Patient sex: F
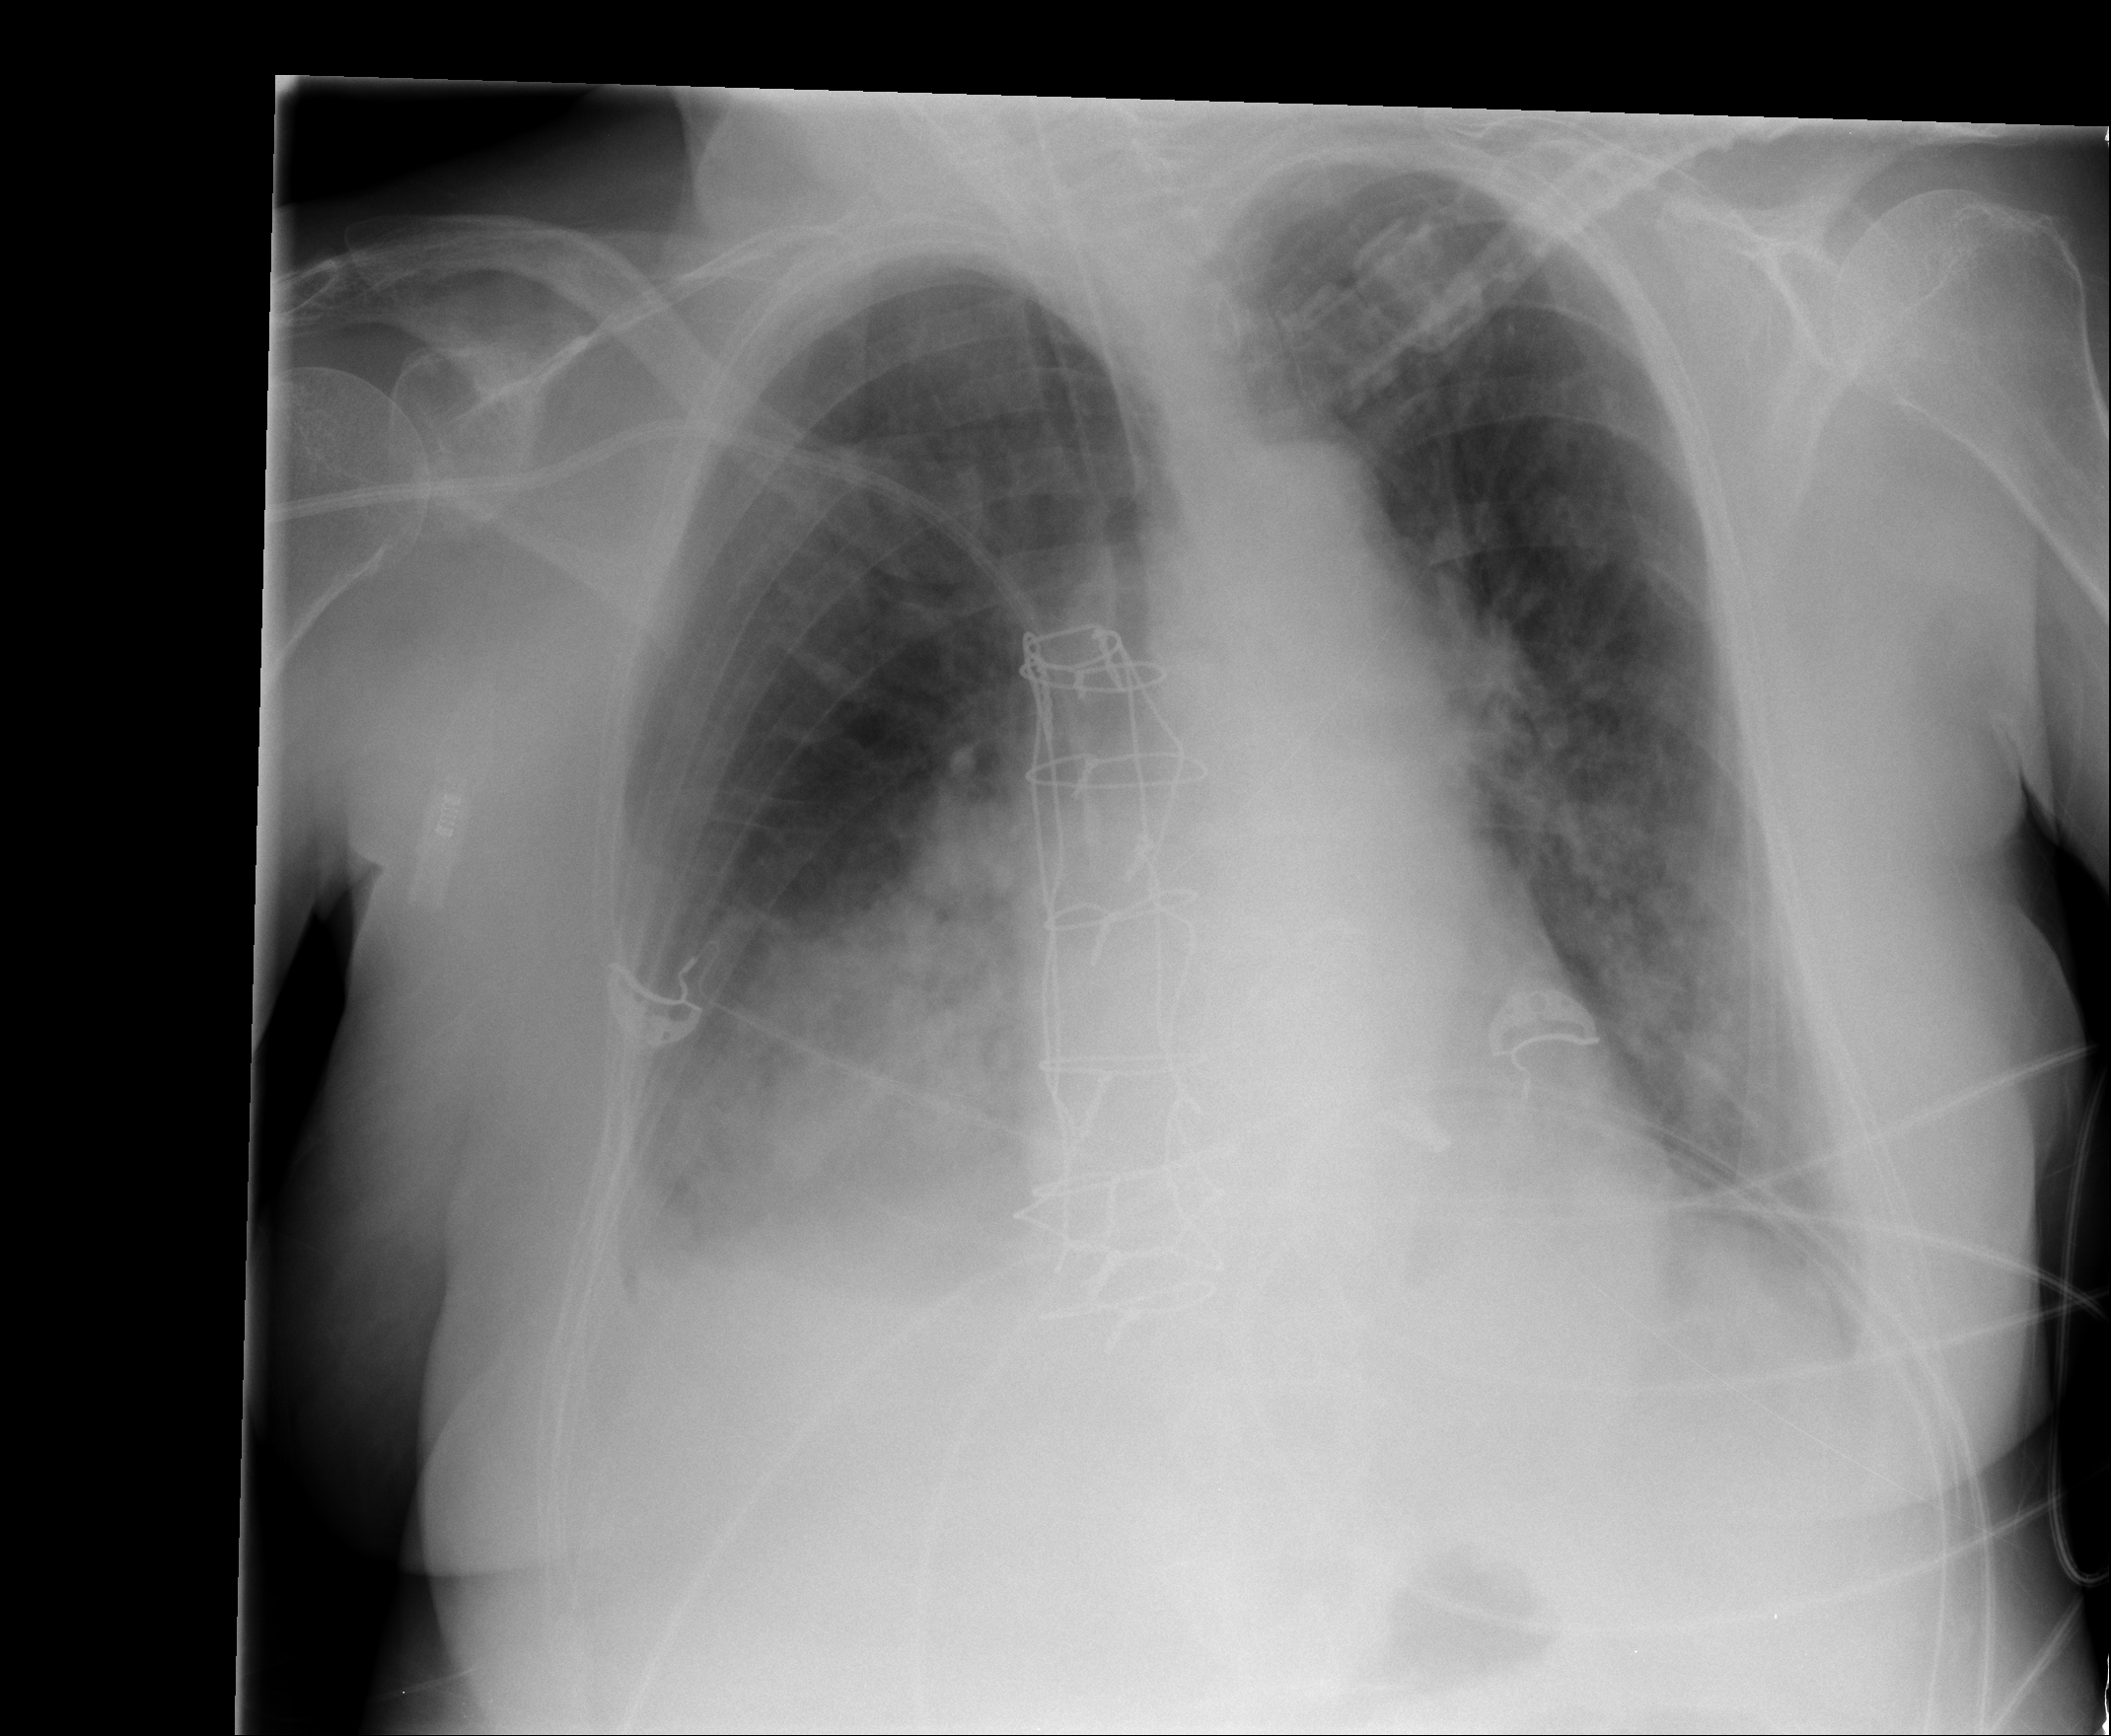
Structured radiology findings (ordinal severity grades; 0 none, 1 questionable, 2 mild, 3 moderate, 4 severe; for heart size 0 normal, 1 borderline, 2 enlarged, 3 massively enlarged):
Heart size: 1
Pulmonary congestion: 3
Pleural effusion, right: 2
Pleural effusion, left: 1
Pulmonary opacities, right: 2
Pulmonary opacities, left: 0
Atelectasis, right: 2
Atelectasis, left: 1